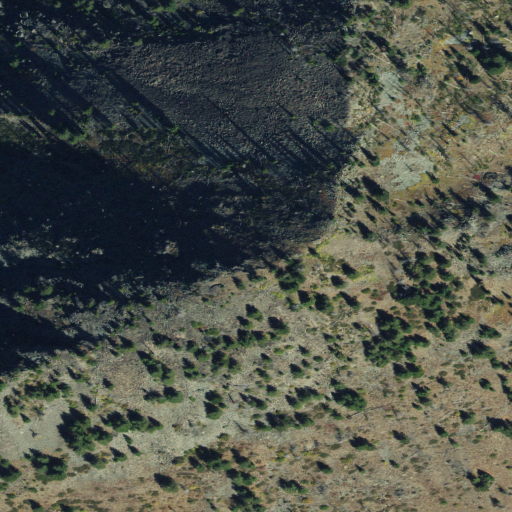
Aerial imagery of mountain in Idaho named Cliff Mountain containing shrub and evergreen forest